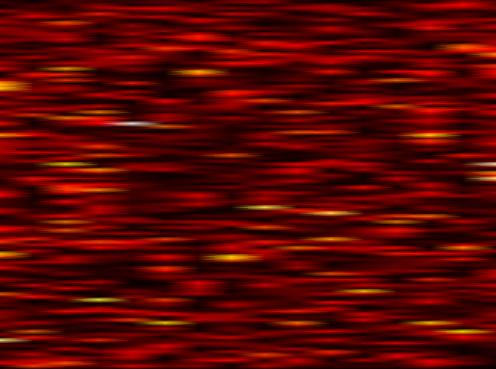
Label: WOLA